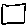
Label: square